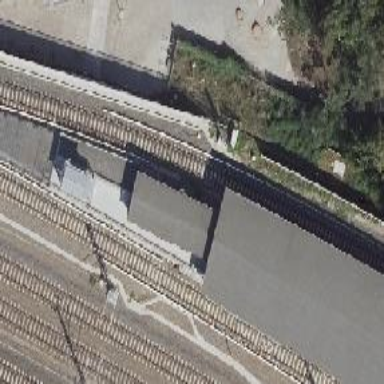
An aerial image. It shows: Railway signal.